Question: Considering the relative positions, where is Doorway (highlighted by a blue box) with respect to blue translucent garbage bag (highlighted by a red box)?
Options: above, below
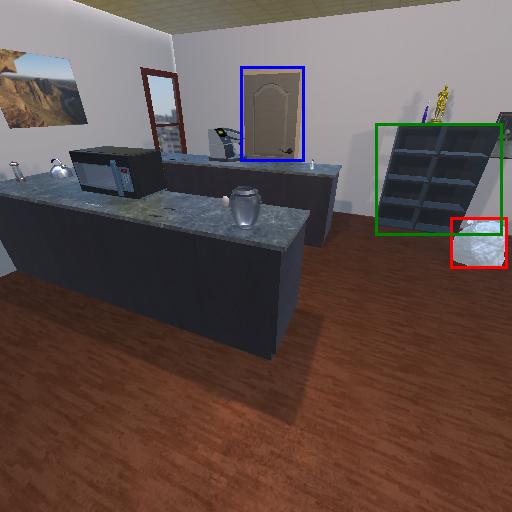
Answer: above